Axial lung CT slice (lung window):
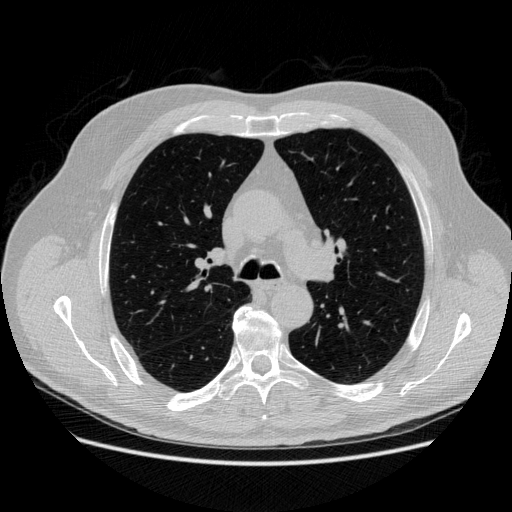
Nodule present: no